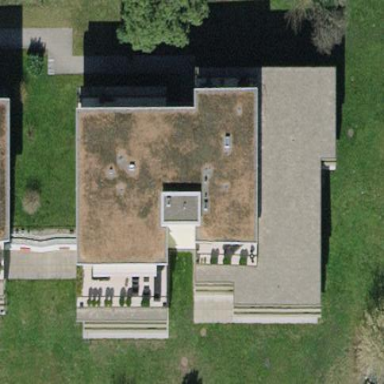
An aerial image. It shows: Yellow apartments building with roof covered in plants.